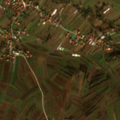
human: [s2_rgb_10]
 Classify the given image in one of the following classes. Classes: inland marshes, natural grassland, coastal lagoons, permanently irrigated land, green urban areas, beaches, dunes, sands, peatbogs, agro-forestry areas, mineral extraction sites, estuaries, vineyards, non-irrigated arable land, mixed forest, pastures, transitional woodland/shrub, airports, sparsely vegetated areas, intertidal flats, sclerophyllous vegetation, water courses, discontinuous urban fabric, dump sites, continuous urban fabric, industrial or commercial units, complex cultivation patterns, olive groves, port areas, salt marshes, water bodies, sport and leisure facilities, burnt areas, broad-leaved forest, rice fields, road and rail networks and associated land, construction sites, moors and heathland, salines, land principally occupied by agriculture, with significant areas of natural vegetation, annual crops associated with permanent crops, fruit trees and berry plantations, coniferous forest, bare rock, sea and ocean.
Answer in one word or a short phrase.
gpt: discontinuous urban fabric, non-irrigated arable land, complex cultivation patterns, land principally occupied by agriculture, with significant areas of natural vegetation